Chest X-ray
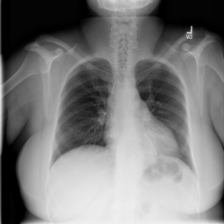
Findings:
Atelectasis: negative
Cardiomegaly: negative
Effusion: negative
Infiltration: negative
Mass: positive
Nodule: negative
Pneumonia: negative
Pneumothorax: negative
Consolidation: negative
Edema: negative
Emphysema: negative
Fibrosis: negative
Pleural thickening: negative
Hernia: positive